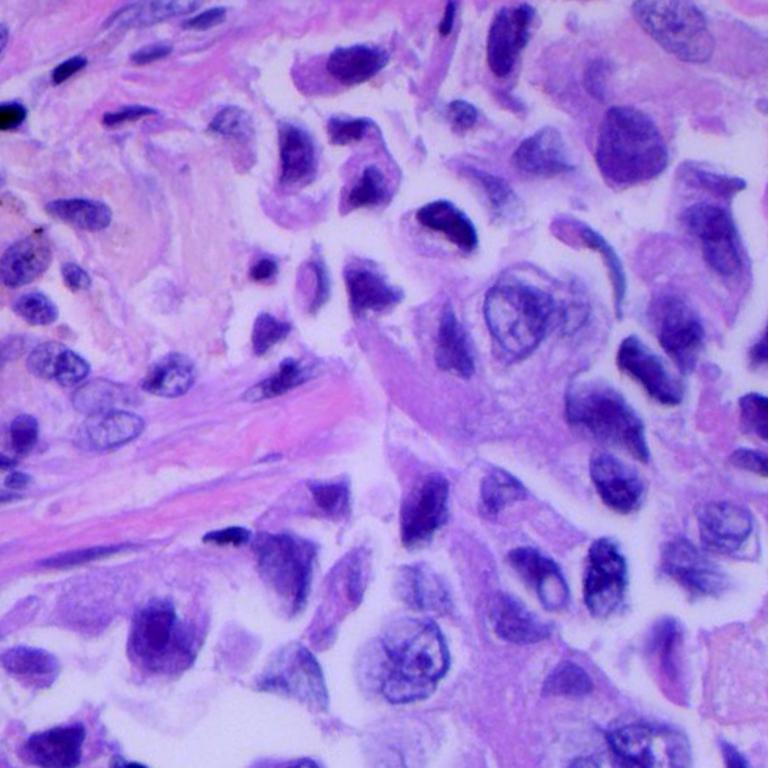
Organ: lung
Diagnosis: adenocarcinomas